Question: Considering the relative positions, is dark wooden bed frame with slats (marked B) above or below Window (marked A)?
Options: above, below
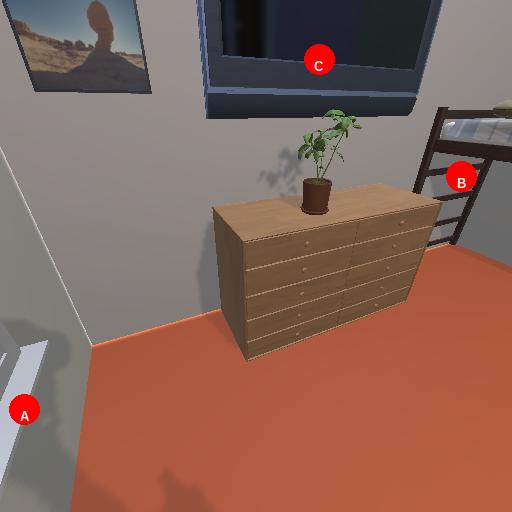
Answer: above